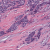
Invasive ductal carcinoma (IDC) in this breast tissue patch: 1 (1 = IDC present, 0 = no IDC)